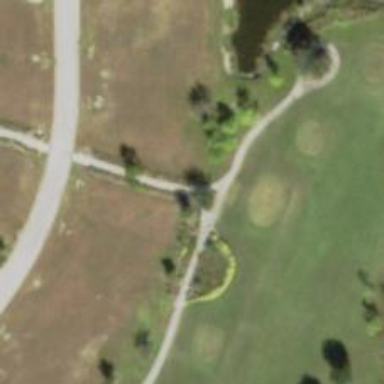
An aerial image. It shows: Golf cartpath that is also road path.